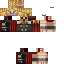
A male human skin with medium skin, wearing blonde long hair dressed in a gold armor chest and brown pants, featuring a closed mouth.